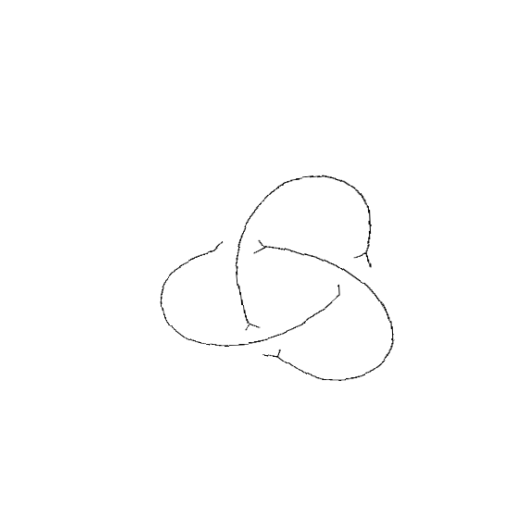
Crossing number: 3